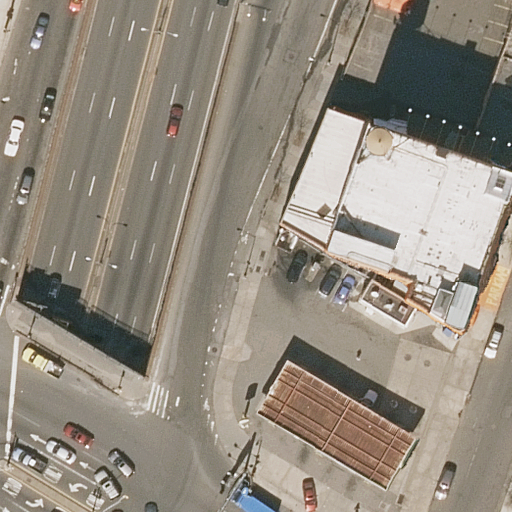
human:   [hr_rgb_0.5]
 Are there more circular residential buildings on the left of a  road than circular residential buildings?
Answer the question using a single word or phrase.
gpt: no

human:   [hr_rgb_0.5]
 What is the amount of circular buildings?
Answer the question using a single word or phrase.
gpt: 0

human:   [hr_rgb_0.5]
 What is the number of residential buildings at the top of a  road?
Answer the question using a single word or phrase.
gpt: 1

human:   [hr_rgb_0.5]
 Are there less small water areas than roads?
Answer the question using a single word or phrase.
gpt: yes

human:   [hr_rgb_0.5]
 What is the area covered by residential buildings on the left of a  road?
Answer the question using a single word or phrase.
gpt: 0m2

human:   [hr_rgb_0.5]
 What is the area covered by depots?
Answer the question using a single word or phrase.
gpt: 0m2

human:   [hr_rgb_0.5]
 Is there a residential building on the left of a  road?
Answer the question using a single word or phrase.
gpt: no

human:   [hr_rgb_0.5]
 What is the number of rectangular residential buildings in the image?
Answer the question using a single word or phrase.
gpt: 0

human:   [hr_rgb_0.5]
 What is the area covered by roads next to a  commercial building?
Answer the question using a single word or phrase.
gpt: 0m2

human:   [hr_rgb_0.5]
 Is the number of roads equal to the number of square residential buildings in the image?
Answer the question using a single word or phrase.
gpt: no

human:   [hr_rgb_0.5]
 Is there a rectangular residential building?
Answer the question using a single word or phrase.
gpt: no

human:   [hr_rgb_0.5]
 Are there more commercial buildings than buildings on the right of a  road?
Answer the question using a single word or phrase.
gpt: no

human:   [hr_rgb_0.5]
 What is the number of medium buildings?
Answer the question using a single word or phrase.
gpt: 0

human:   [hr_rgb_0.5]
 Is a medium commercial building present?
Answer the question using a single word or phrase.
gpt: no

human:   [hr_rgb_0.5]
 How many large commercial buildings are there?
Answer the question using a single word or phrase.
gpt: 0

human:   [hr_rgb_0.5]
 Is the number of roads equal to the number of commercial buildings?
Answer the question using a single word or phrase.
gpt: no

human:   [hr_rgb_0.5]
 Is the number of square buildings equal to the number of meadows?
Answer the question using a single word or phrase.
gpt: yes

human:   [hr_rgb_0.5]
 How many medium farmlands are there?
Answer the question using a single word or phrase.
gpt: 0

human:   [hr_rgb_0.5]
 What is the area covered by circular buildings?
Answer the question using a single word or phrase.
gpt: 0m2

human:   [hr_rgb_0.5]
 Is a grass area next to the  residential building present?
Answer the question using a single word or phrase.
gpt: no

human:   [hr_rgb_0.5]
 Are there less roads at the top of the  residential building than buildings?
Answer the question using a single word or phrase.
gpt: no

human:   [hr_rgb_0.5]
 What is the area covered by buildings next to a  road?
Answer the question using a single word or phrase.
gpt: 1410m2

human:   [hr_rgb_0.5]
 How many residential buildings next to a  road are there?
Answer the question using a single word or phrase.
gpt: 1

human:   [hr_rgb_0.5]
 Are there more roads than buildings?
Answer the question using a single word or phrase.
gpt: yes

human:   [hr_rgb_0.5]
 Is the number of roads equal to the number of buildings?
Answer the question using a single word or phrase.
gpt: no

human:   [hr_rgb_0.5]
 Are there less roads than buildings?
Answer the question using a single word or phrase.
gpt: no

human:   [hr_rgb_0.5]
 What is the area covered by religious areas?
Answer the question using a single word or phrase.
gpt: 0m2

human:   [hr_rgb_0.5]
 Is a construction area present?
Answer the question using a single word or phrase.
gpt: no

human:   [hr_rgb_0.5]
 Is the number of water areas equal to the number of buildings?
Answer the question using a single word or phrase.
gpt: no

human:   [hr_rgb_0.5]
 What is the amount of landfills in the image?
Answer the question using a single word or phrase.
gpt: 0

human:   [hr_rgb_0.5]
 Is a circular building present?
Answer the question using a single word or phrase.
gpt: no

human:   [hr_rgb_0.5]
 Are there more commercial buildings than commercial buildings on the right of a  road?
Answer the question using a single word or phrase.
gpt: no

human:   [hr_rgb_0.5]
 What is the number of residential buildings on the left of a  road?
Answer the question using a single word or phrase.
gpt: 0

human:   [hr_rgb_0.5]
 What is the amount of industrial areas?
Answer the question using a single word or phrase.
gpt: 0

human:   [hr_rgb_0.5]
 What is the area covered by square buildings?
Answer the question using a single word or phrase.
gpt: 0m2

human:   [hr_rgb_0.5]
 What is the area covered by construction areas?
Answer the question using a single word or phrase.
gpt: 0m2